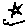
Label: star